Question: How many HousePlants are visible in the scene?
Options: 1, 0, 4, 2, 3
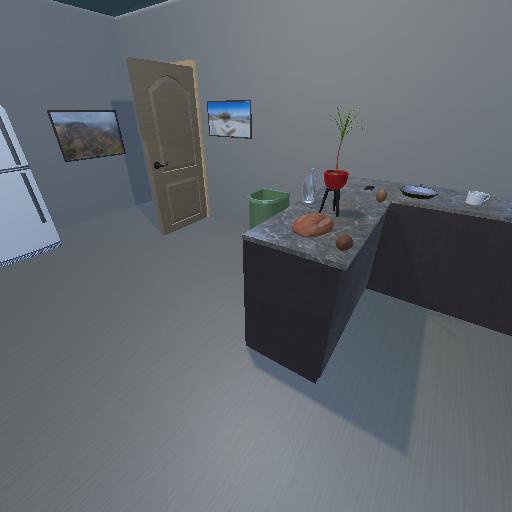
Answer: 1